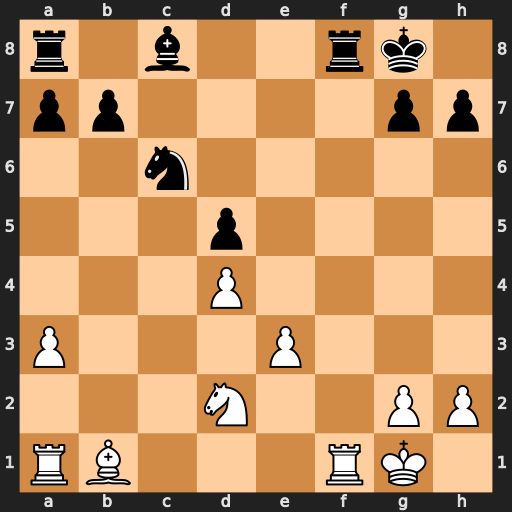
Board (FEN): r1b2rk1/pp4pp/2n5/3p4/3P4/P3P3/3N2PP/RB3RK1
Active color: w
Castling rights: -
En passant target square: -
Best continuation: Bxh7+ Kxh7 Rxf8